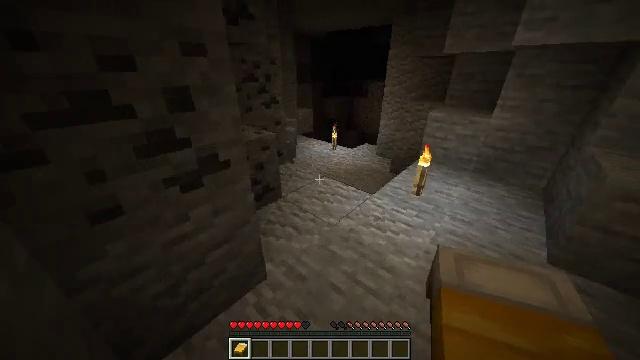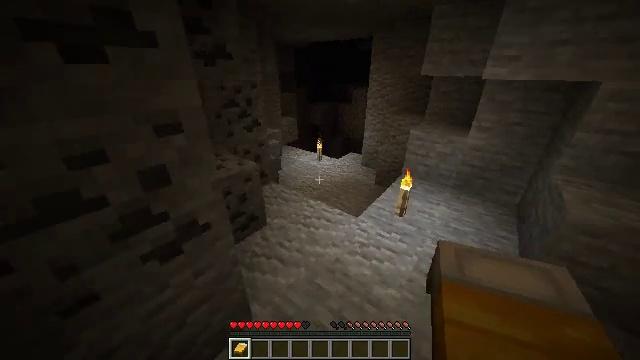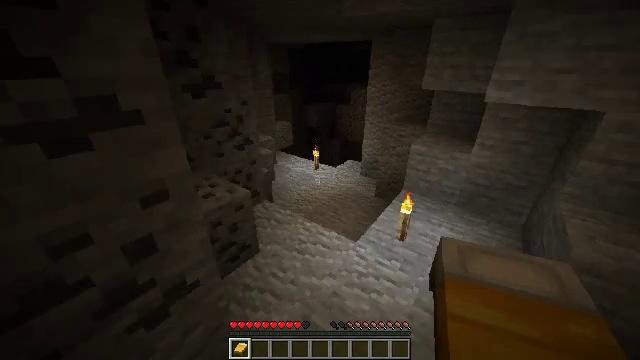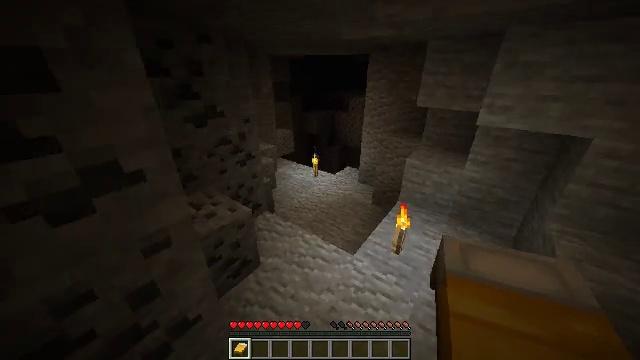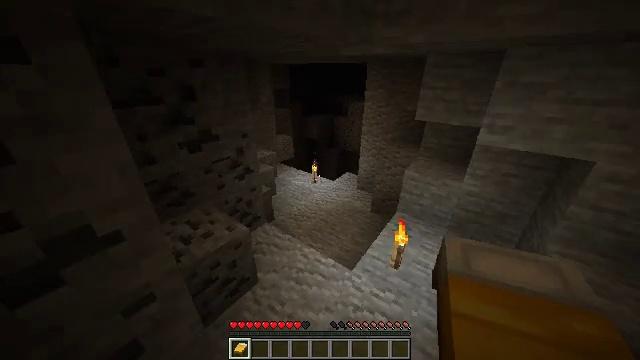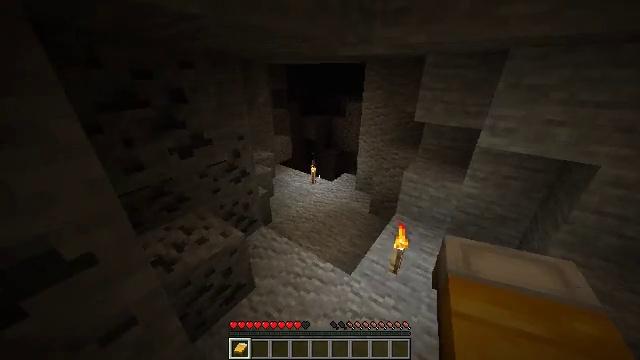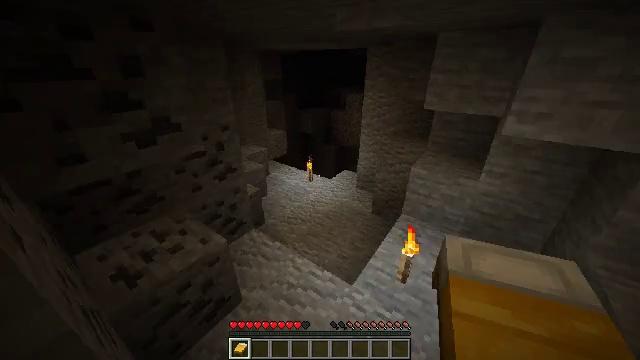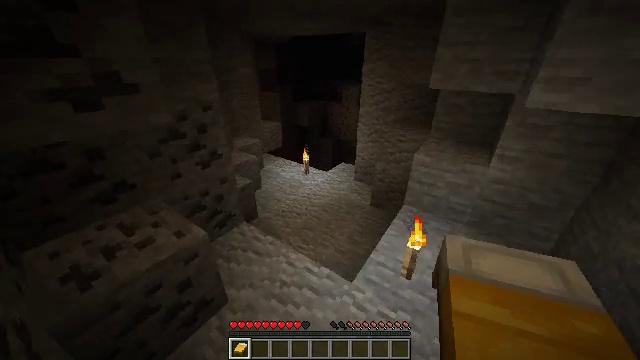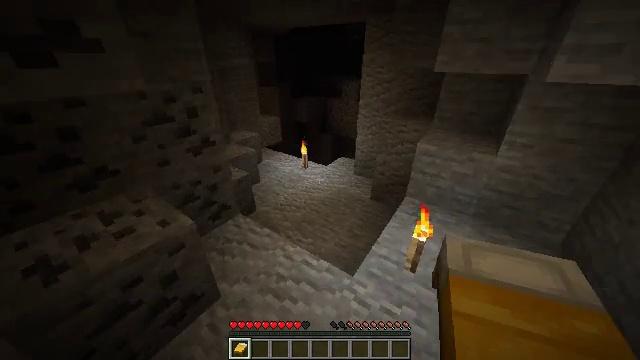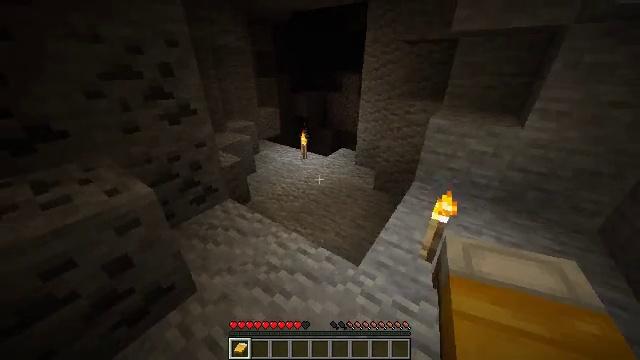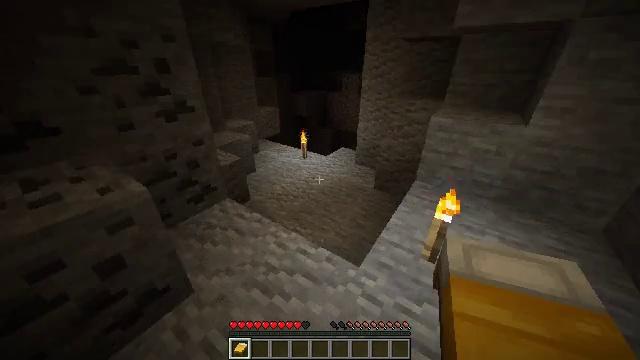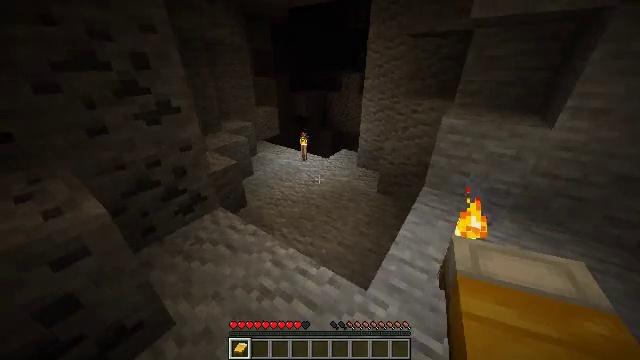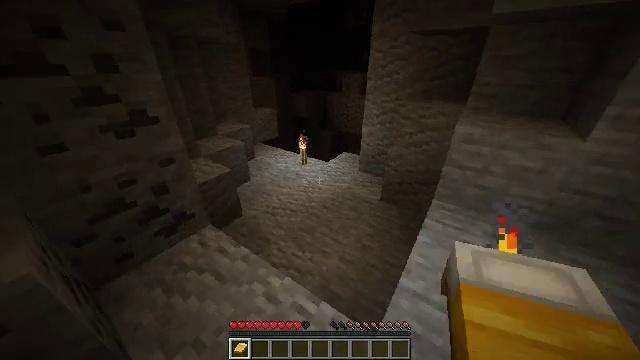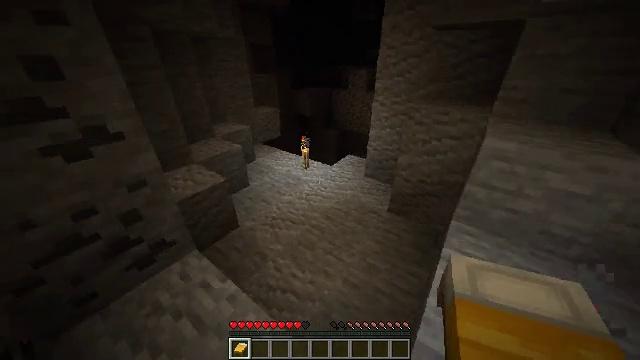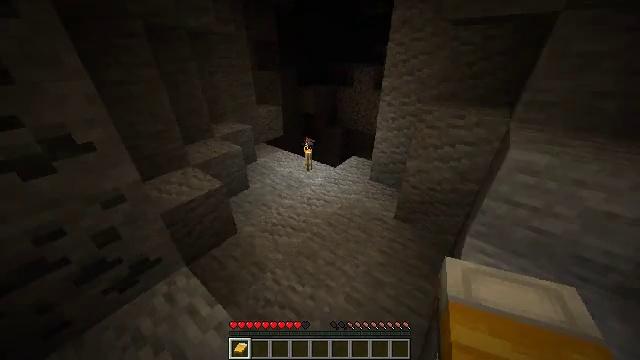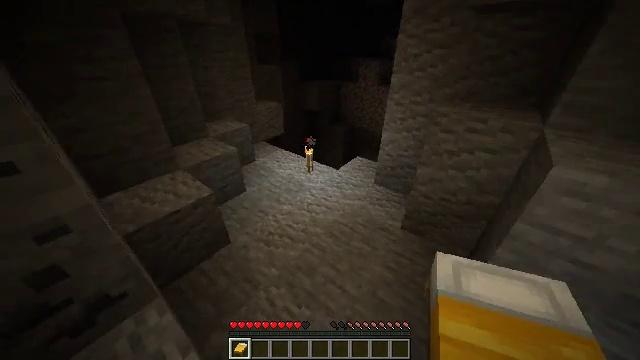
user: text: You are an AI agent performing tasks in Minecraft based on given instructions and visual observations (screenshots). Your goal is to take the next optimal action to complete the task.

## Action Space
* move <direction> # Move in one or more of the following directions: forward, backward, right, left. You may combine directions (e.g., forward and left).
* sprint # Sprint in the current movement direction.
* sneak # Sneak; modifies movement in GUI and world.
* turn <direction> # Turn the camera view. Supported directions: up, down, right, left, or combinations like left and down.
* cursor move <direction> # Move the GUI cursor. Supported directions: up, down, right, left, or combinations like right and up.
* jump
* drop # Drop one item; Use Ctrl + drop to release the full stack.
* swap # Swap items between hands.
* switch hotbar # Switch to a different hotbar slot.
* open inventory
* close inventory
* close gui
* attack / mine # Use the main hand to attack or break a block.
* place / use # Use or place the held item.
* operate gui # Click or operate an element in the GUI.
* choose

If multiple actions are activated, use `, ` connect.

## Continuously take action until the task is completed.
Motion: motion action
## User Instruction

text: Hunt mobs.
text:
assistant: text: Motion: move forward, sprint, turn right, jump
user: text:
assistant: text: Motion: move forward, sprint, jump
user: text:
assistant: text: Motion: move forward, sprint, jump
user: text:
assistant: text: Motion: move forward, sprint, jump
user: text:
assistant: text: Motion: move forward, sprint, jump
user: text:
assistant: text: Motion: move forward, sprint, jump
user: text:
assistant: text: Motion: move forward, sprint, jump
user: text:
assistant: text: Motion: move forward, sprint
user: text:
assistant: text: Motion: move forward, sprint
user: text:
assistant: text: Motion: move forward, sprint
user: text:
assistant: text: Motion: move forward, sprint
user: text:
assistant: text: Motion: move forward, sprint
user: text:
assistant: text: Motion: move forward, sprint, turn left
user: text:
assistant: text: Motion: move forward, sprint, turn left
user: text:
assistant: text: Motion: move forward, sprint, turn down
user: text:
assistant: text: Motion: move forward, sprint, turn down
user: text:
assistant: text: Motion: move forward, sprint
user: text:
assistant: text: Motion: move forward, sprint, turn down
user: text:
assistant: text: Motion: move forward, sprint
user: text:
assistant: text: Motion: move forward, sprint
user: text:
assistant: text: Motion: move forward, sprint, turn down
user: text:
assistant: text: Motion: move forward, sprint, turn down
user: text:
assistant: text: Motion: move forward, sprint, turn right and down
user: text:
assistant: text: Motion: move forward, sprint, turn right and down
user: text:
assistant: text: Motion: move forward, sprint, turn right and down
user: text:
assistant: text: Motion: move forward, sprint, turn right and down
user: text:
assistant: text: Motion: move forward, sprint, turn right and down
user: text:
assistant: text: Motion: move forward, sprint, turn right and down
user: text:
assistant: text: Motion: move forward, sprint, turn right and down
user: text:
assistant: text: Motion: move forward, sprint, turn right and down